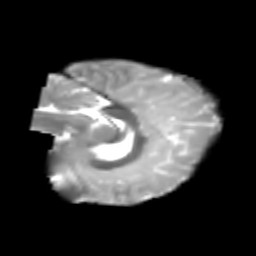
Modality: T2w
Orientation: sagittal
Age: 6
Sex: male
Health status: healthy